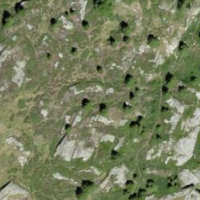
EUNIS habitat code: 32
Species observed at this site:
Aglais urticae